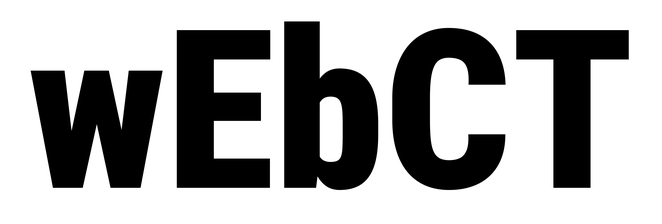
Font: Roboto_Condensed_Black